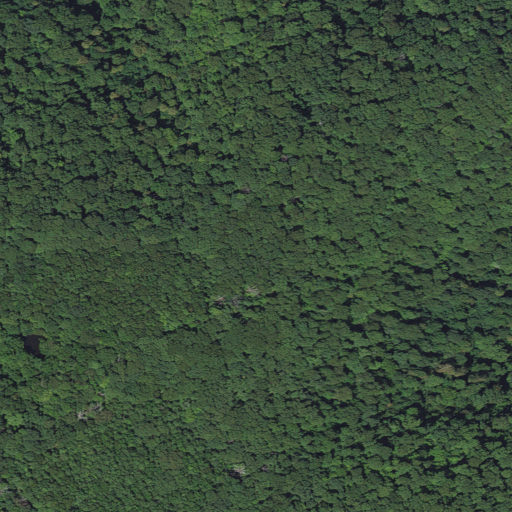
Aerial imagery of mountain in Arkansas named Cooper Mountain containing deciduous forest, mixed forest, and evergreen forest